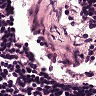
Metastatic tissue present: no